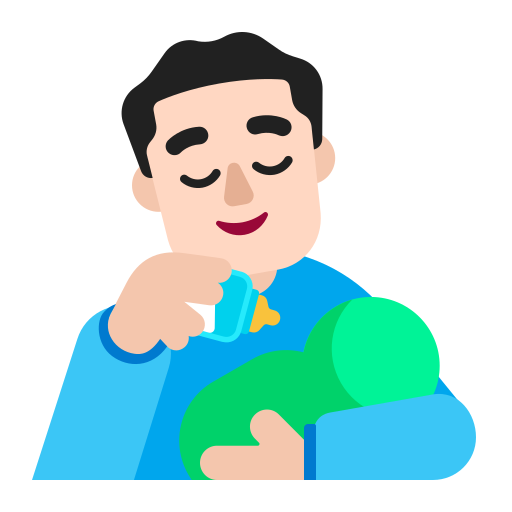
man feeding baby flat light